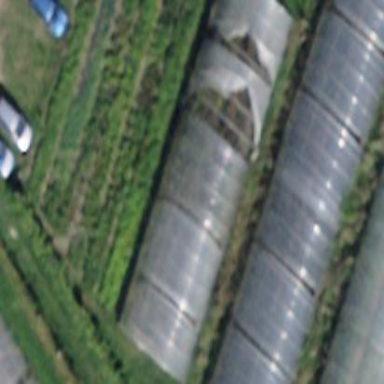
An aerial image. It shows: Greenhouse.